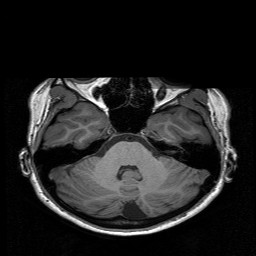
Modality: T1w
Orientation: coronal
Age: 23
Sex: female
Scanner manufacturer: siemens
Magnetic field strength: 3 T
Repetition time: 1.9 s
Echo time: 0.00226 s